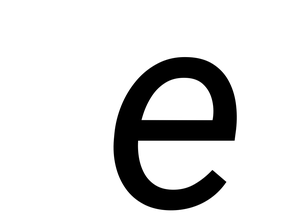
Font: Roboto-Italic_Italic